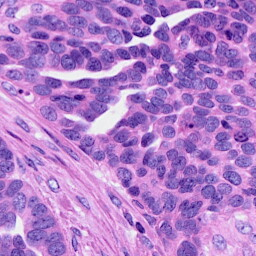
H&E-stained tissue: Ovarian